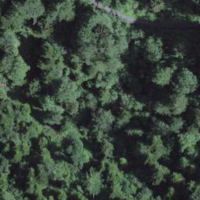
EUNIS habitat code: 44
Species observed at this site:
Petasites albus
Dactylorhiza maculata
Tussilago farfara